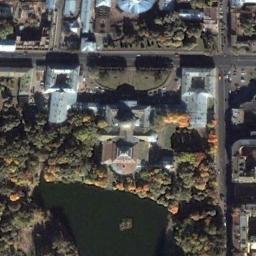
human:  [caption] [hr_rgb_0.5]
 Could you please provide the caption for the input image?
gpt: The gray palace has a dome palace, A tower, A lake and a grove of trees .

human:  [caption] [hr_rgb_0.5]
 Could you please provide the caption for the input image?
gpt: The palace is surrounded by trees .

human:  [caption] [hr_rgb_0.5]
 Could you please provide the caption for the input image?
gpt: There are many round lawns near the palace .

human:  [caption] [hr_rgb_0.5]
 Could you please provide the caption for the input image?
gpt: Many trees are beside the palace .

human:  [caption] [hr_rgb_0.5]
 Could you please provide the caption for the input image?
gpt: There are some brown trees and a lake beside the palace .